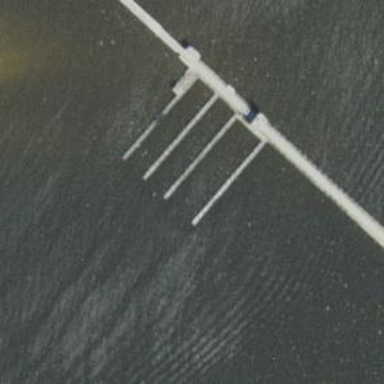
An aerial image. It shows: Pier with mooring facilities.